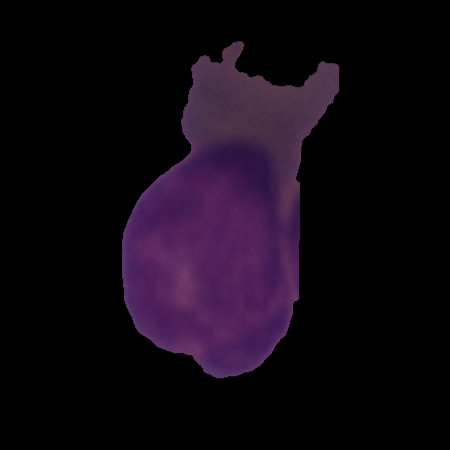
Label: cancer